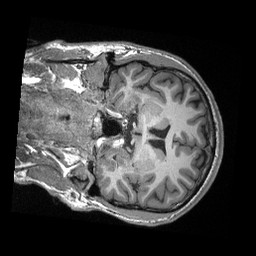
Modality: T1w
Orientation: coronal
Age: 21
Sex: male
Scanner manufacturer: siemens
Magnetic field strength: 3 T
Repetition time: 2.3 s
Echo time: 0.00308 s